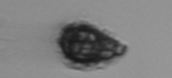
Label: Syracosphaera_pulchra